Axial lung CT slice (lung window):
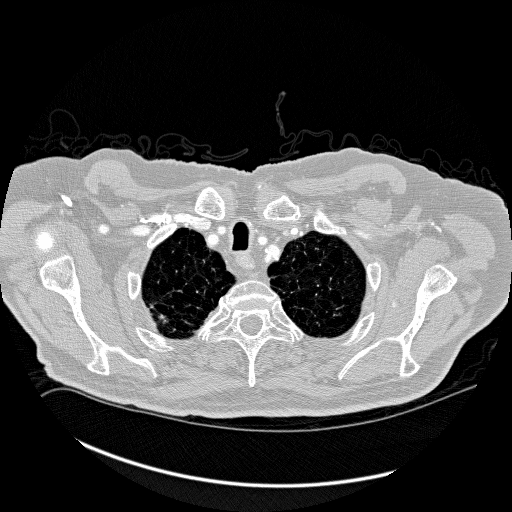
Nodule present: no